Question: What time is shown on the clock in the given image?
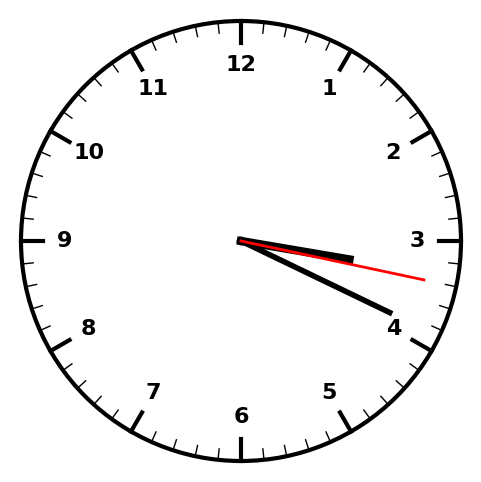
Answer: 03:19:17